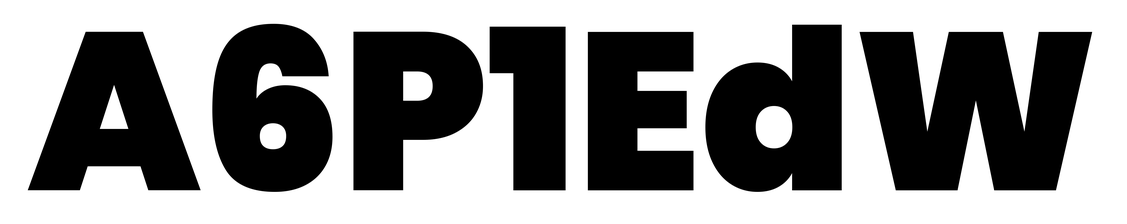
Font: Poppins-Black